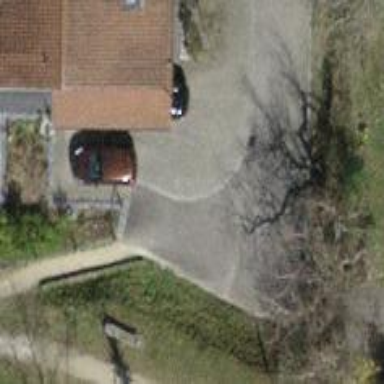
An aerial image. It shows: Unpaved footway.